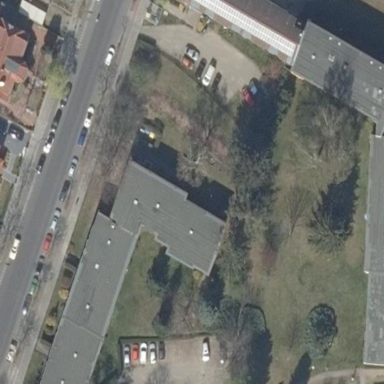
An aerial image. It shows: Building with apartments and flat roof.